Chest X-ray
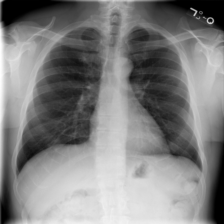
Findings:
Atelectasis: negative
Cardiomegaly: negative
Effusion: negative
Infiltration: negative
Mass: negative
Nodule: negative
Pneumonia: negative
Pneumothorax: negative
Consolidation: negative
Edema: negative
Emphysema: negative
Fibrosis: negative
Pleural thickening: negative
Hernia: negative